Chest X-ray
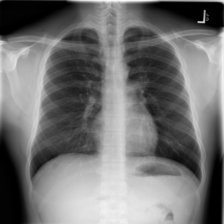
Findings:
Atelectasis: negative
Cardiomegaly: negative
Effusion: negative
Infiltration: negative
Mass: negative
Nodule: negative
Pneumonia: negative
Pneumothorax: negative
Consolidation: negative
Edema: negative
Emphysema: negative
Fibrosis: negative
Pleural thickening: negative
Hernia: negative